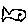
Label: fish